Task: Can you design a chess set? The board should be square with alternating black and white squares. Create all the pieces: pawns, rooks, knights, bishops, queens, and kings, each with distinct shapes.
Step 3701:
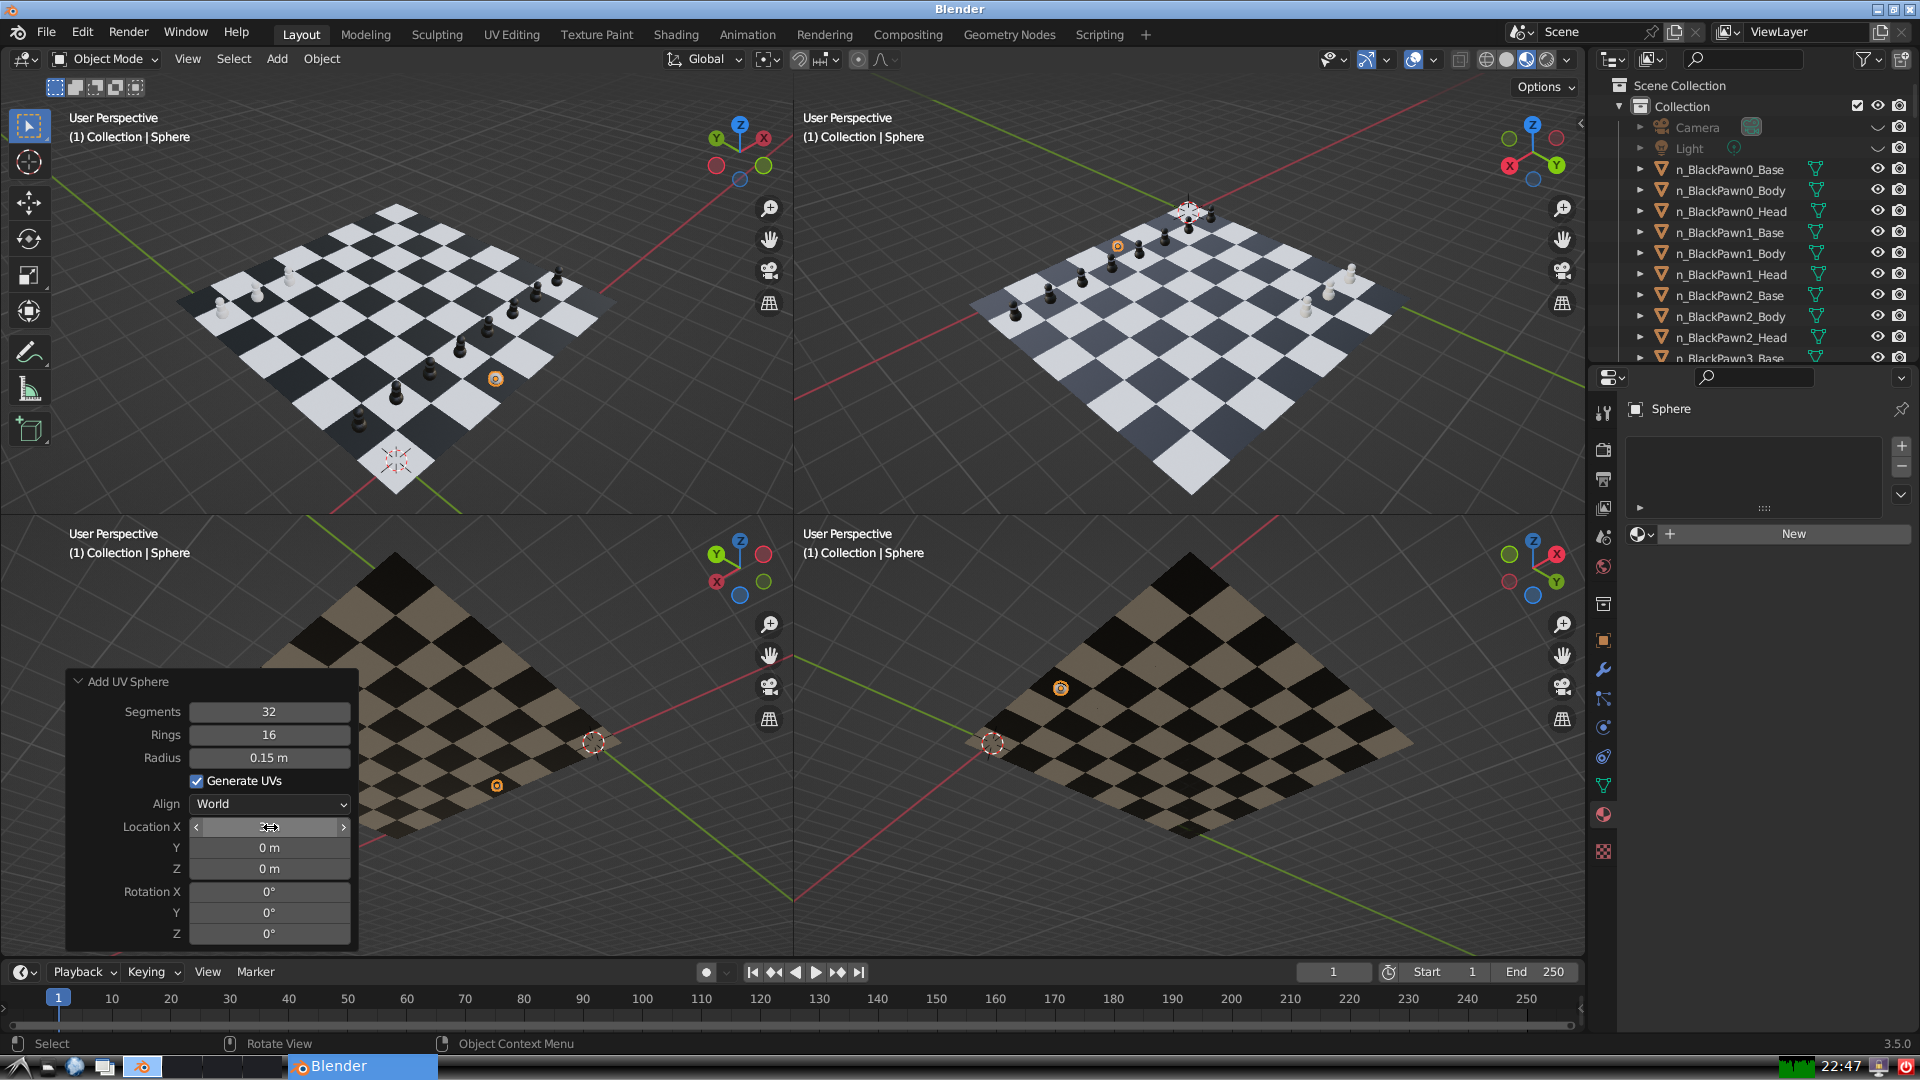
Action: {"mouse_move": [270, 849]}